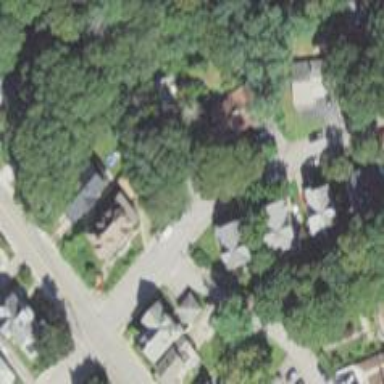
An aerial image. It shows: Residential driveway.